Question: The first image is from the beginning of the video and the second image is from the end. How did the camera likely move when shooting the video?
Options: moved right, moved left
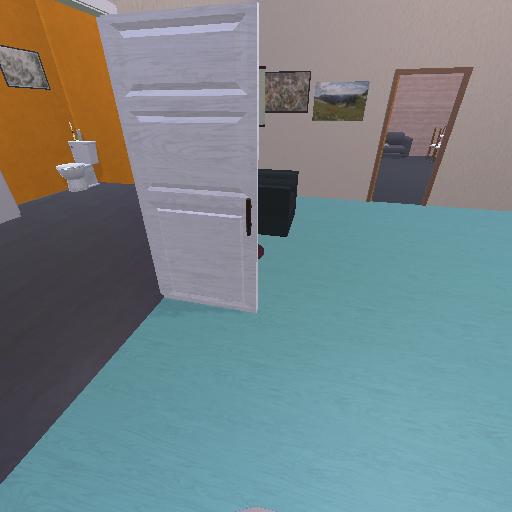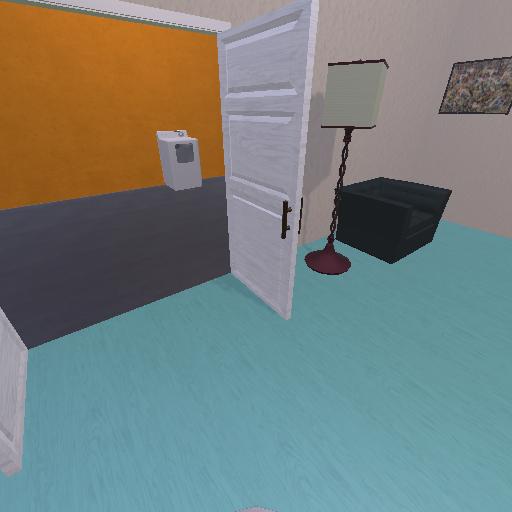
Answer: moved right